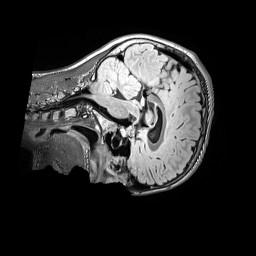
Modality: FLAIR
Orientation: sagittal
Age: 12
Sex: male
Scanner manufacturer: siemens
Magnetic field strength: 3 T
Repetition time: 5 s
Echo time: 0.388 s